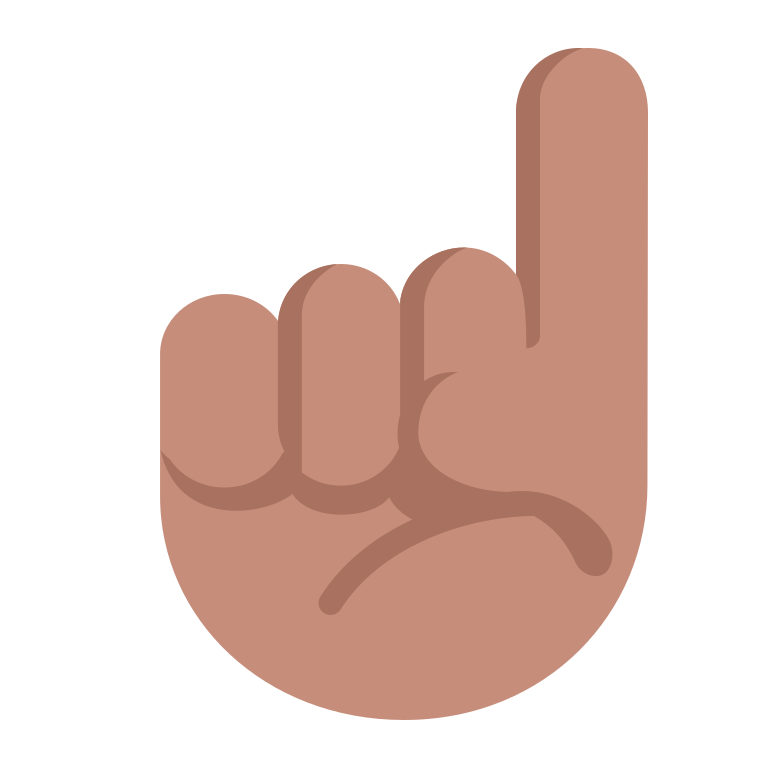
index pointing up flat